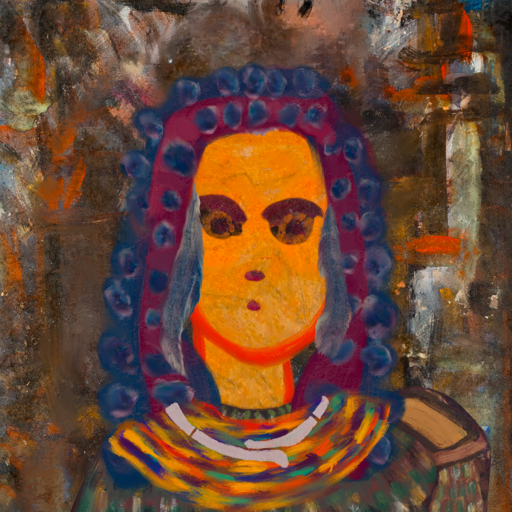
Background: GypsyQueen, Head And Neck Front: Sisters, Face Front: Doll, Bust: After_Raid, Hair Front: Hill_Girl, Head Accessory: Blank, Second Necklace: An_Impression_2, Necklace: Hypocrite_2, Baby: Blank